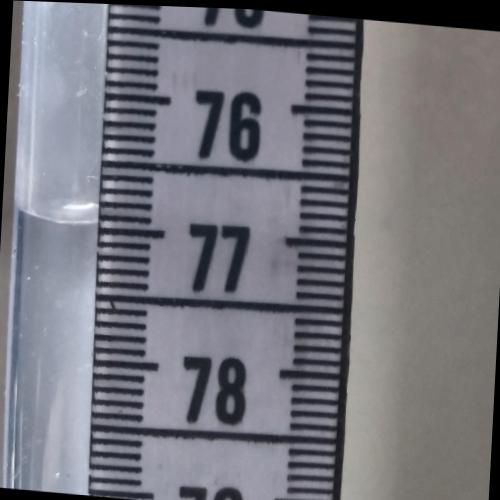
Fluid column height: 76.9 cm